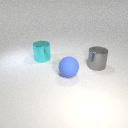
large cyan metal cylinder to the left of large blue rubber sphere